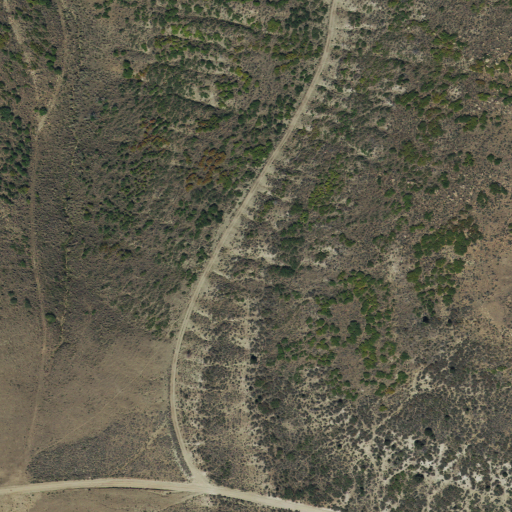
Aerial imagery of ridge(s) in Utah named Steer Ridge containing only shrub